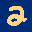
Label: 2